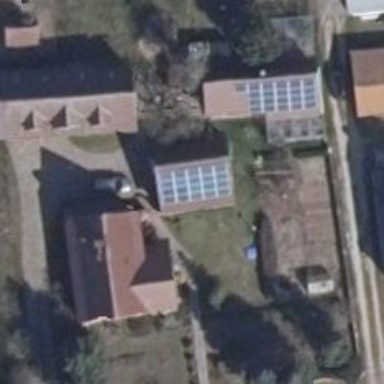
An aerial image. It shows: Small solar photovoltaic panel generator is producing electricity.